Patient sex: M
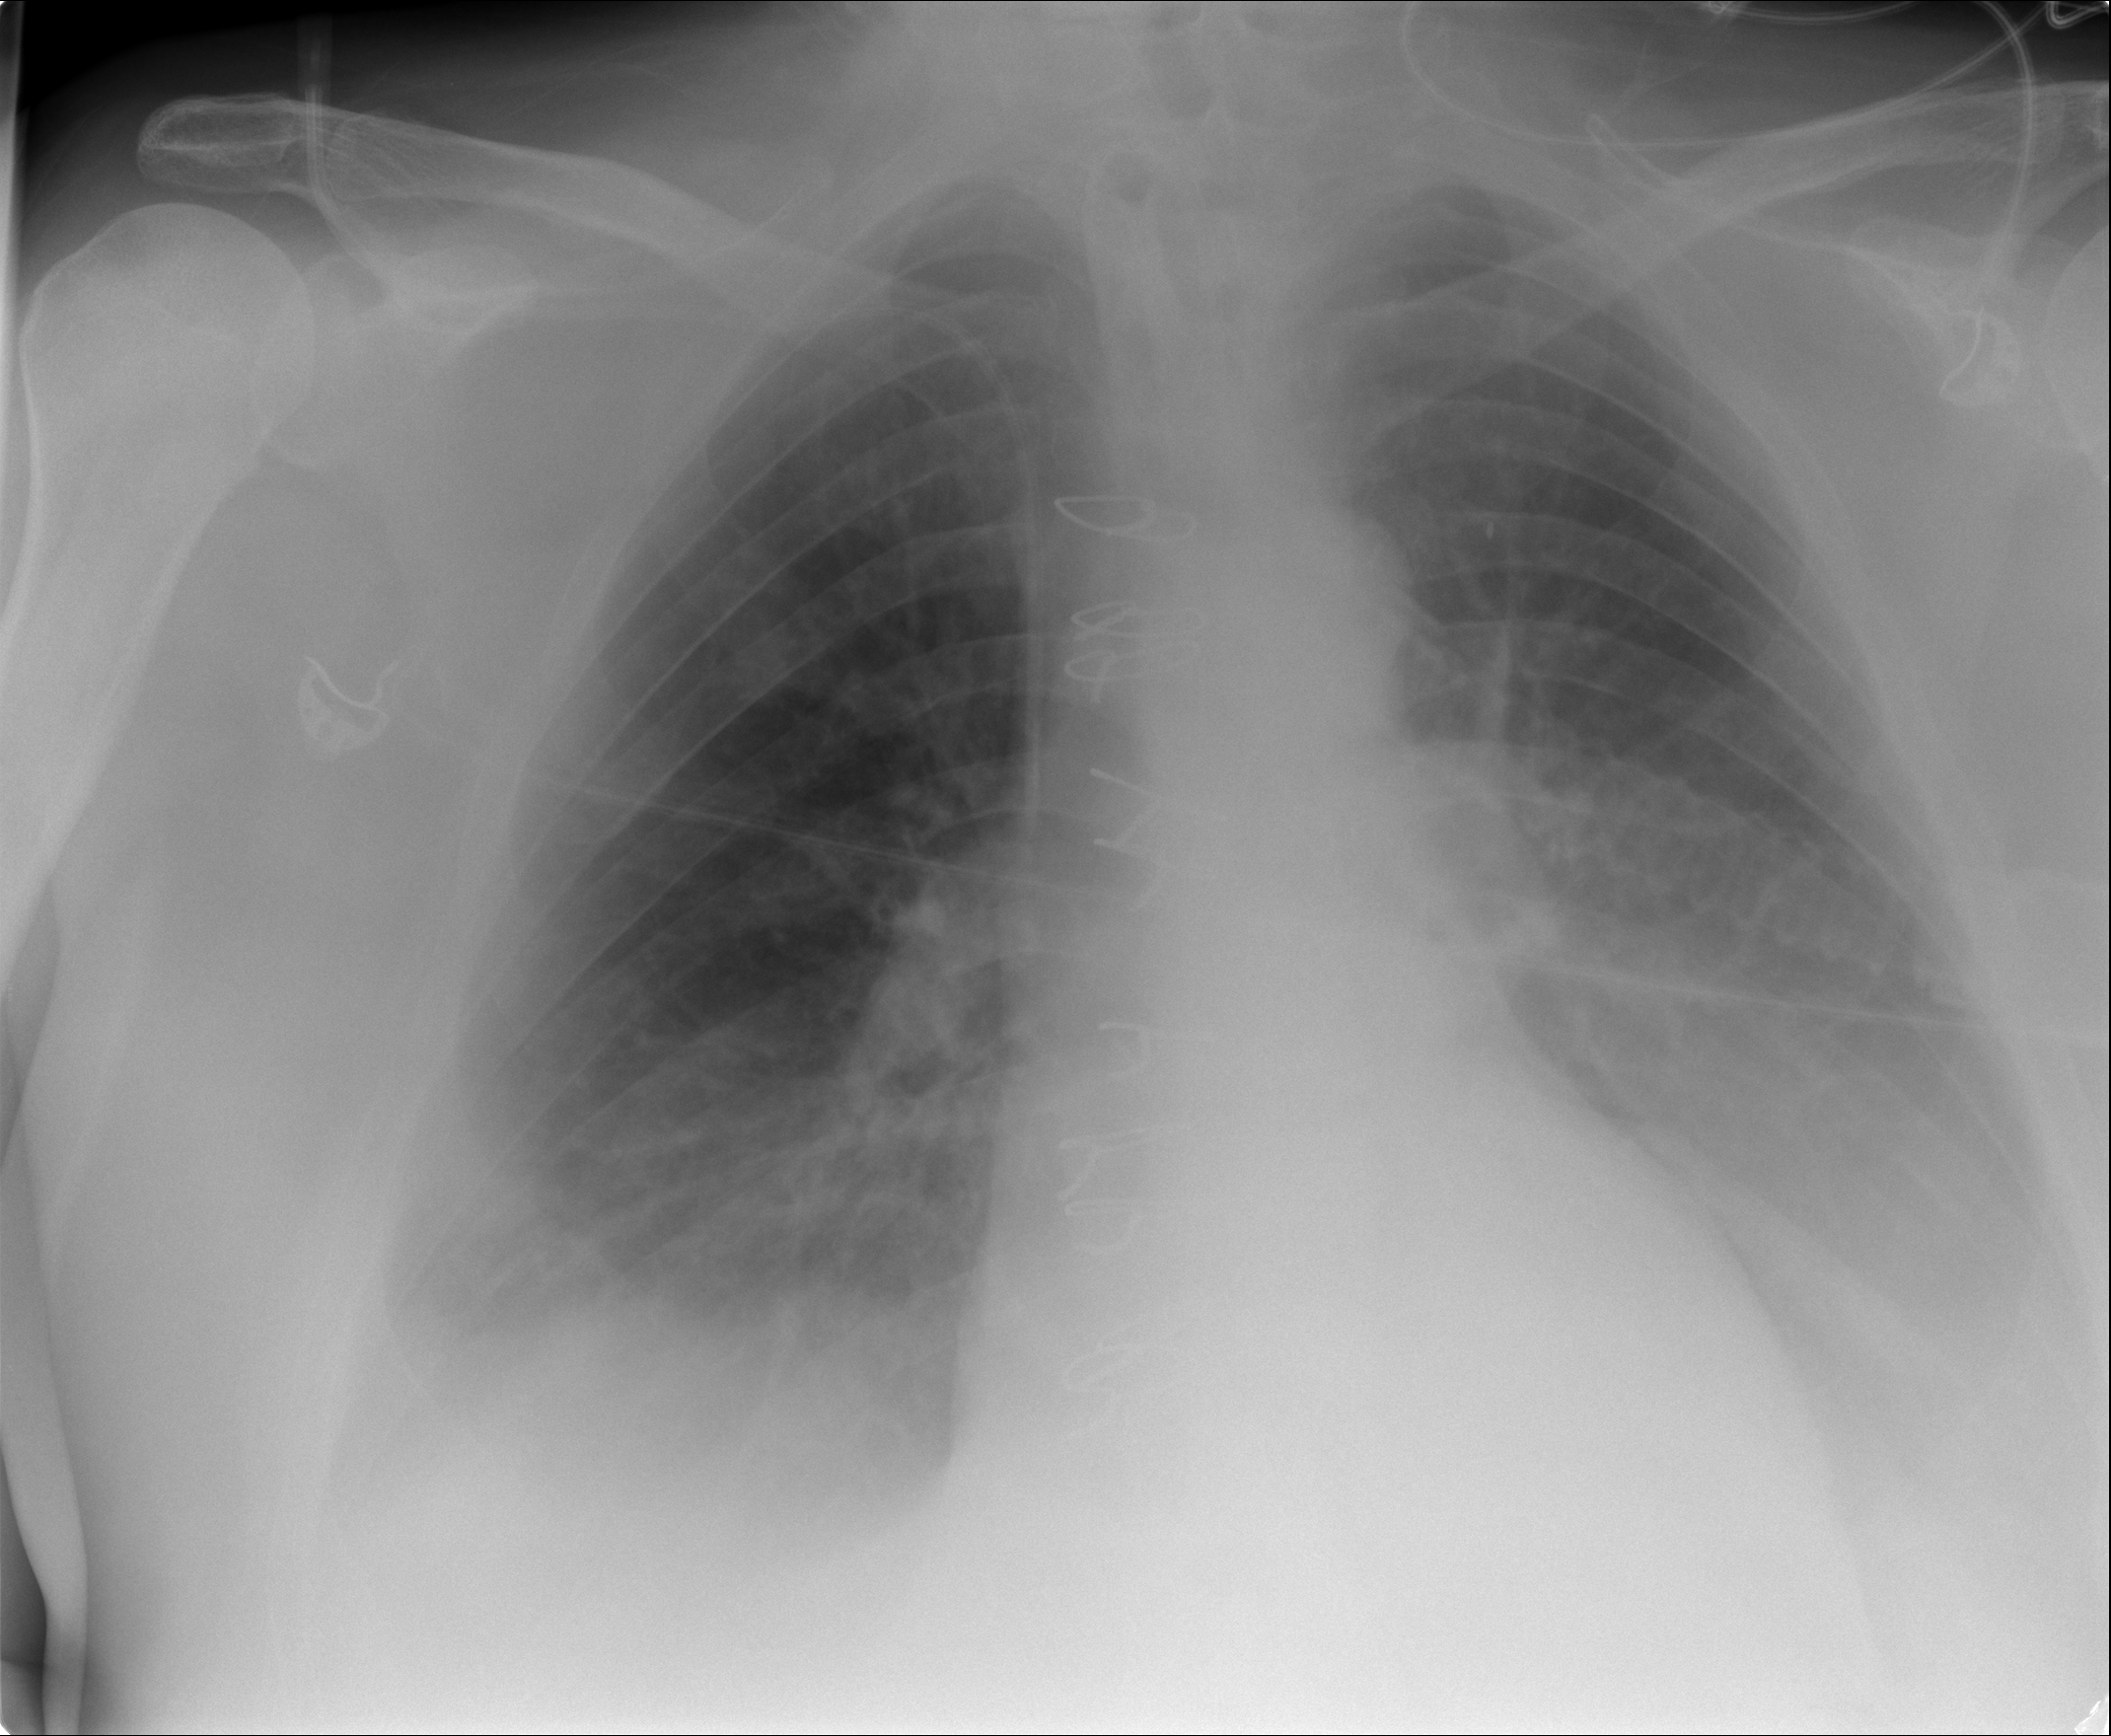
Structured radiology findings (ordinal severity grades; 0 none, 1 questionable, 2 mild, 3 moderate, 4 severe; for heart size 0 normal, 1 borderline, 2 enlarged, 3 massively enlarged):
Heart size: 0
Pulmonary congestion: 0
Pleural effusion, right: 2
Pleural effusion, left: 2
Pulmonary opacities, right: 2
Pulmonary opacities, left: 2
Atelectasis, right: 2
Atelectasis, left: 3